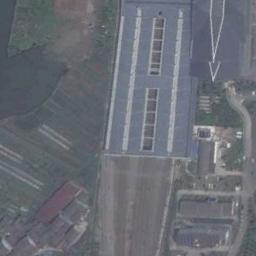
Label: railway_station